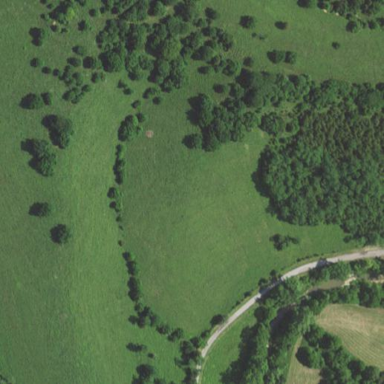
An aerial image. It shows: Beautiful meadow.